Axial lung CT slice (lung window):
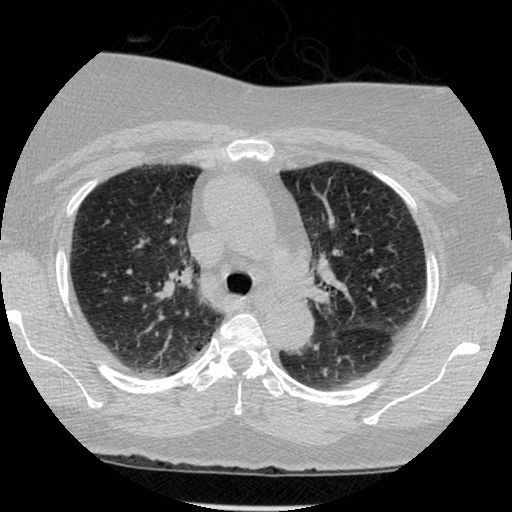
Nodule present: no